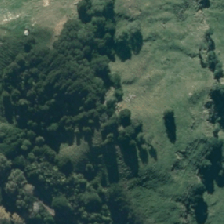
Land cover: indigenous_forest